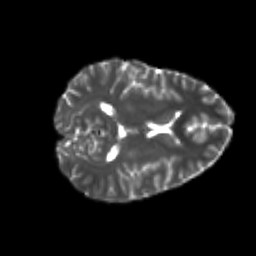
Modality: T2w
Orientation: axial
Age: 23
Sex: female
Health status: healthy
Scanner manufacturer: philips
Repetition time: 7.388 s
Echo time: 0.08599 s